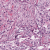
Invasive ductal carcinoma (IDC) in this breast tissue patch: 1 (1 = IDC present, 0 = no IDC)